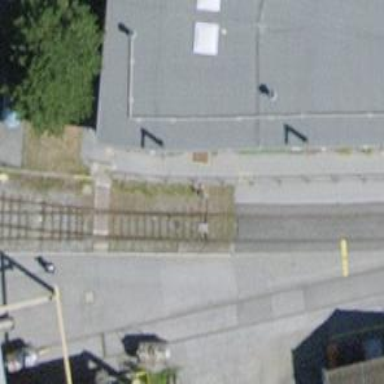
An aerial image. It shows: Railway switch.